Question: I'm using VLC player for playing videos from my WPF app (vlc palyer is distributed with app) It is possible to avoid alert "Open File - Security Warnng" during first start of video (vlc) on new machine without changing system settings?
I'm using this code for starting VLC:
'''
var vlcArgs = string.Format(""{0}" --config="{1}" -Incurse --play-and-exit",
videoFilePath, vlcConfigPath);
var psi = new ProcessStartInfo(@"vlclc.exe", vlcArgs);
VlcProcess = Process.Start(psi);
'''
I found that
> Every script or program that is run by using the ShellExecute() API
passes through AES
So, if I set 'UseShellExecute' property of 'ProcessStartInfo' object to false, will it help? Or any other idea how to avoid AES check?

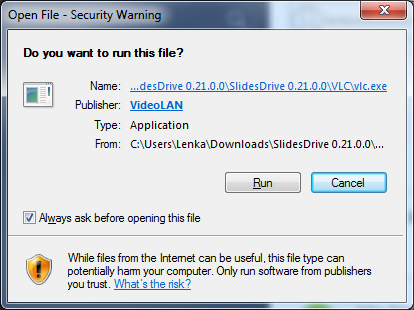
Answer: Use CreateProcess Instead of ShellExecute. Can you try the below code?
'''
var vlcArgs = string.Format(""{0}" --config="{1}" -Incurse --play-and-exit",
videoFilePath, vlcConfigPath);
var psi = new ProcessStartInfo(@"vlclc.exe", vlcArgs);
psi.UseShellExecute = false;
VlcProcess = Process.Start(psi);
'''